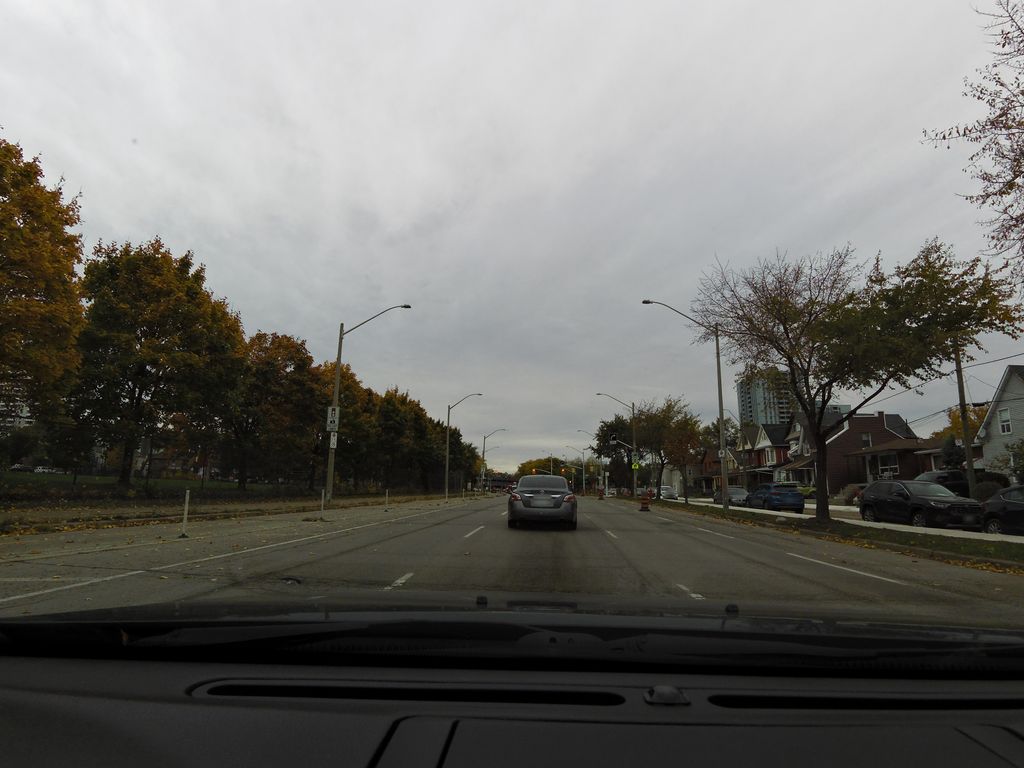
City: hamilton